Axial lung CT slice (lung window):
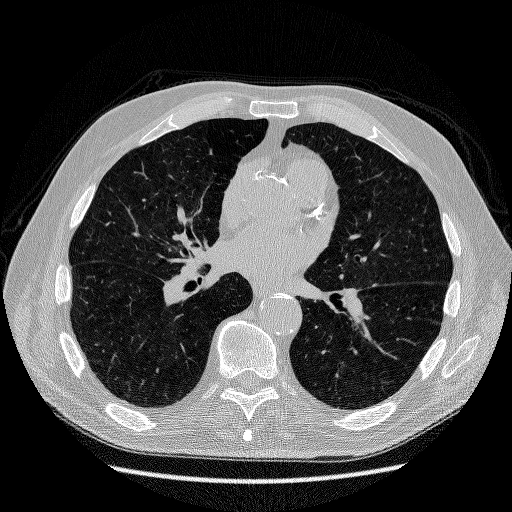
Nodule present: no